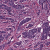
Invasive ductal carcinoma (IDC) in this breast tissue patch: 1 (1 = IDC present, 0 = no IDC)